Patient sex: M
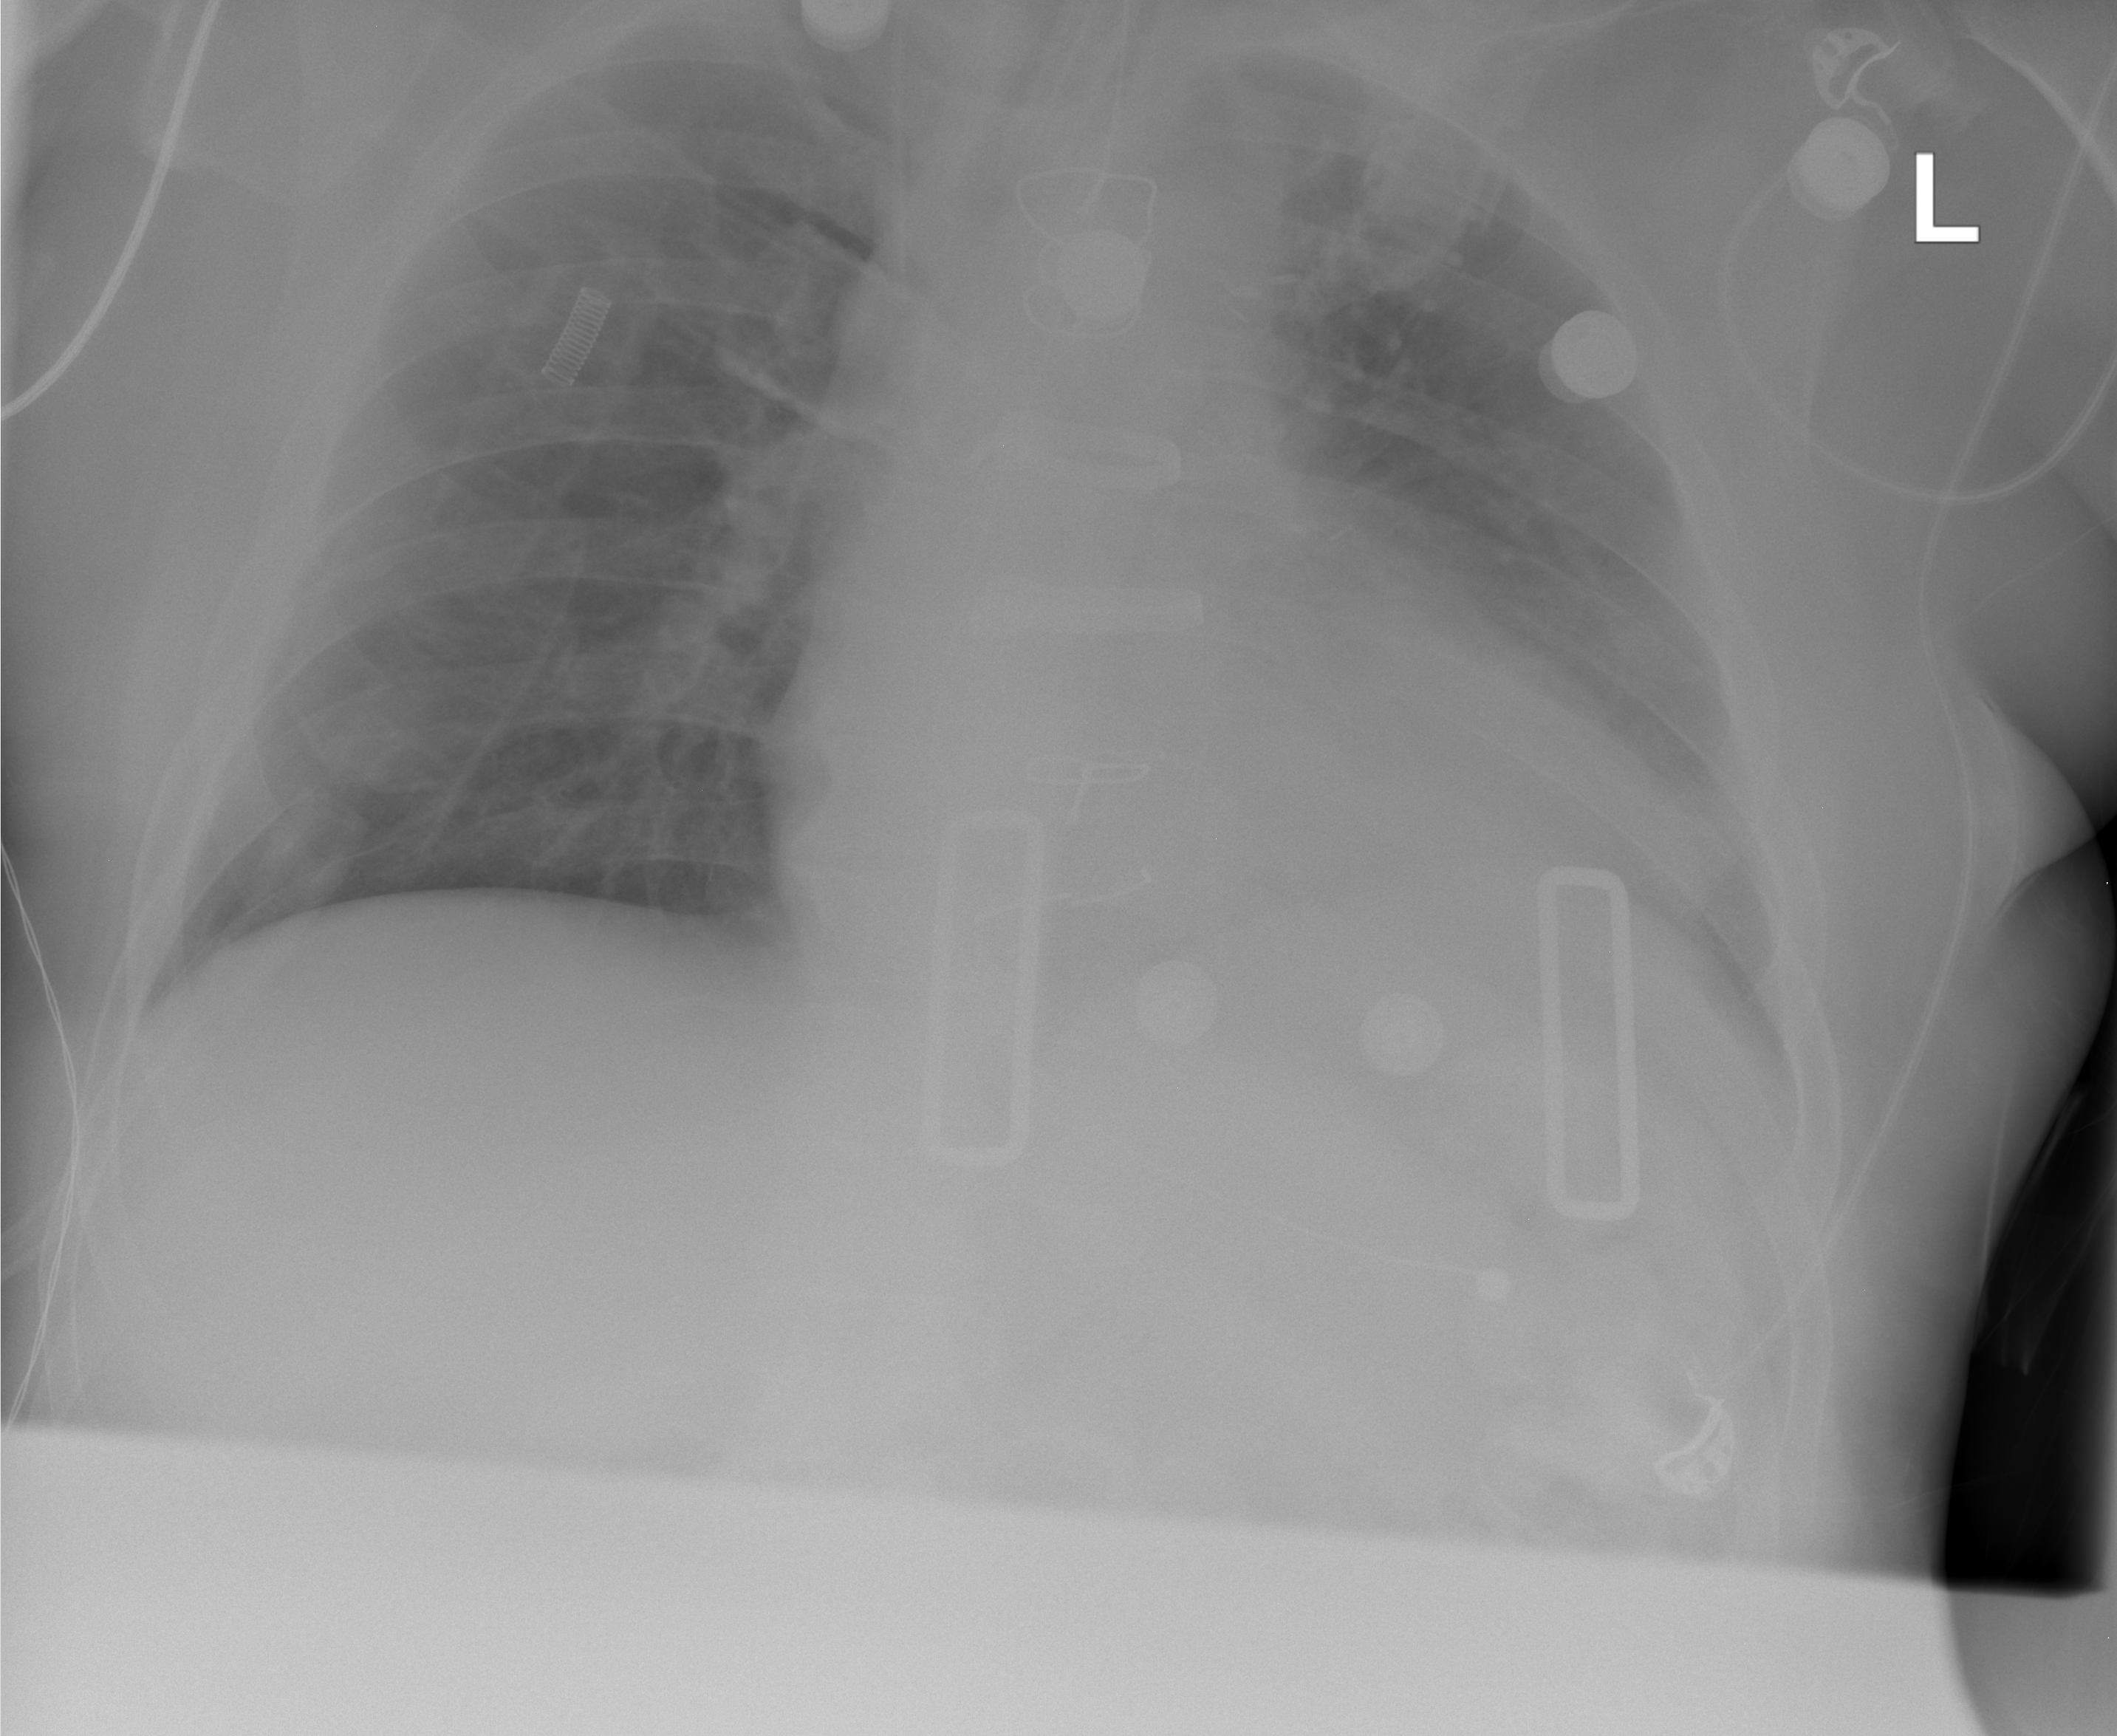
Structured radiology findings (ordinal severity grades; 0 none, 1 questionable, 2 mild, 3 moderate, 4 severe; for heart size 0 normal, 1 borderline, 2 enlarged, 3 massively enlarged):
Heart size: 2
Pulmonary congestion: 0
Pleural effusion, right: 0
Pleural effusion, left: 1
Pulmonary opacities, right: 0
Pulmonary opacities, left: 0
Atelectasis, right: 2
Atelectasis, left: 2